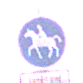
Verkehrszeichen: Reitweg
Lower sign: BesondereFahrzeugeUndTransportgueter8
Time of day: SunriseSunset
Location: Outdoor (Urban)
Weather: PartlyCloudy
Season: NotSpecified
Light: Natural